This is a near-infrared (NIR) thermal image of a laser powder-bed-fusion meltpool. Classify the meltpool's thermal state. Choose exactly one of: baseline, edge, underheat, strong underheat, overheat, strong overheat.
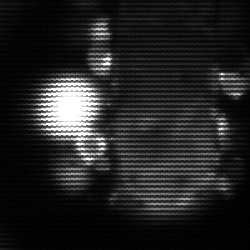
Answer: strong underheat